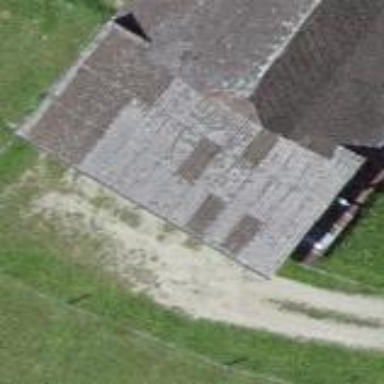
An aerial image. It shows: Shed.